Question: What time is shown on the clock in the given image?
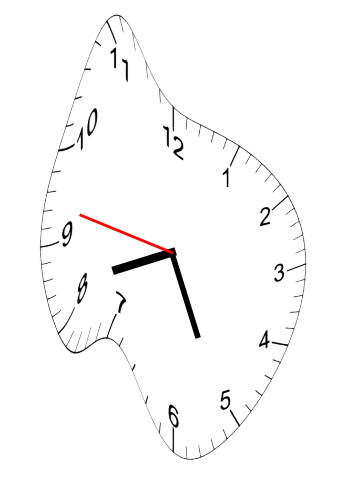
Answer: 08:25:47